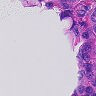
Metastatic tissue present: yes